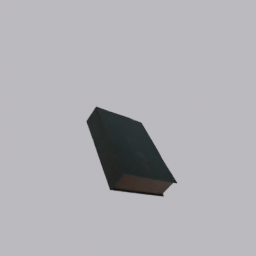
Label: tools